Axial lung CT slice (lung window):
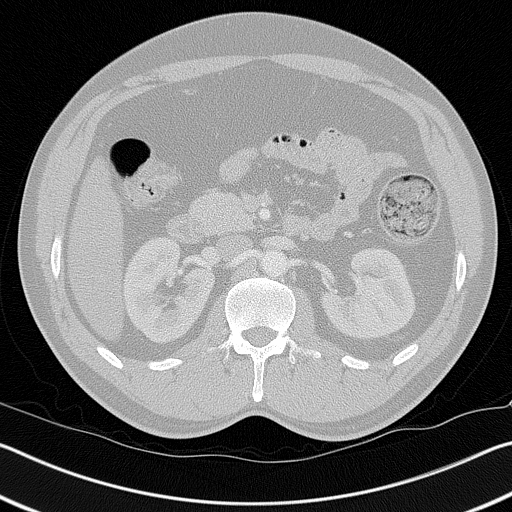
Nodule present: no